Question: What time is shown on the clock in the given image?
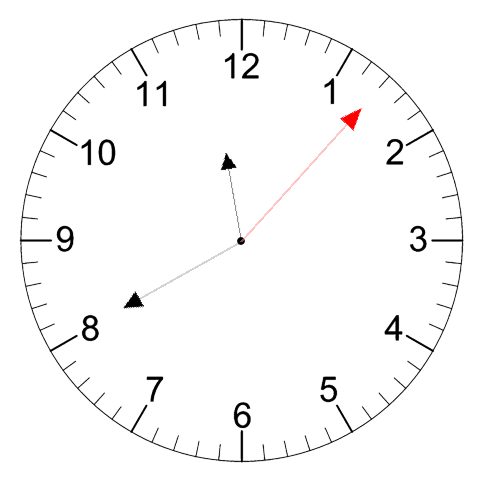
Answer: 11:40:07